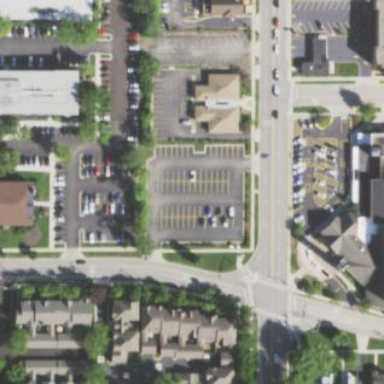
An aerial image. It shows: Parking area with surface.